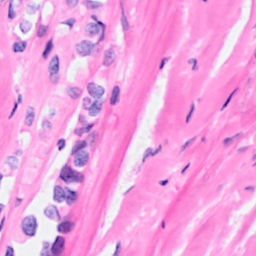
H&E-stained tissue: Breast